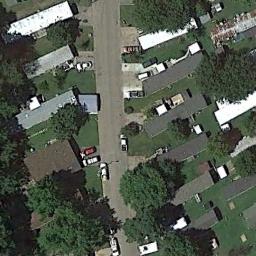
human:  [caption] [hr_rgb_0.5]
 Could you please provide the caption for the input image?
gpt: Many trees are in the mobile home park .

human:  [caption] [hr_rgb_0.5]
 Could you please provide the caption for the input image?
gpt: The mobile home park has some neatly arranged mobile homes and trees on the grass and a road goes through the mobile home park .

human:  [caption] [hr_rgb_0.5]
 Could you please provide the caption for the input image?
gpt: The mobile home park is on the grass next to some trees and boulevard .

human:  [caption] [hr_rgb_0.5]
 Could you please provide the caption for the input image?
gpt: There are hundreds of neatly arranged mobile homes in this area .

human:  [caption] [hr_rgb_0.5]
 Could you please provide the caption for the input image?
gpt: There are some green trees and buildings in the mobile home park .